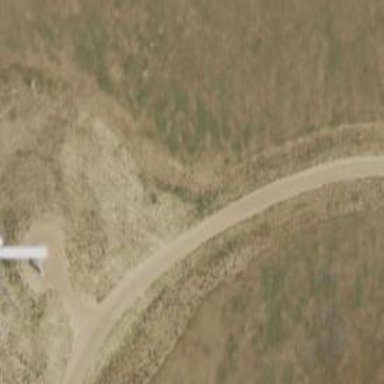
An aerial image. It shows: Road leading to wind farm area designated for service vehicles.